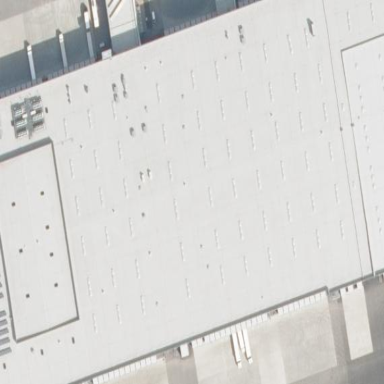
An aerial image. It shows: Warehouse.